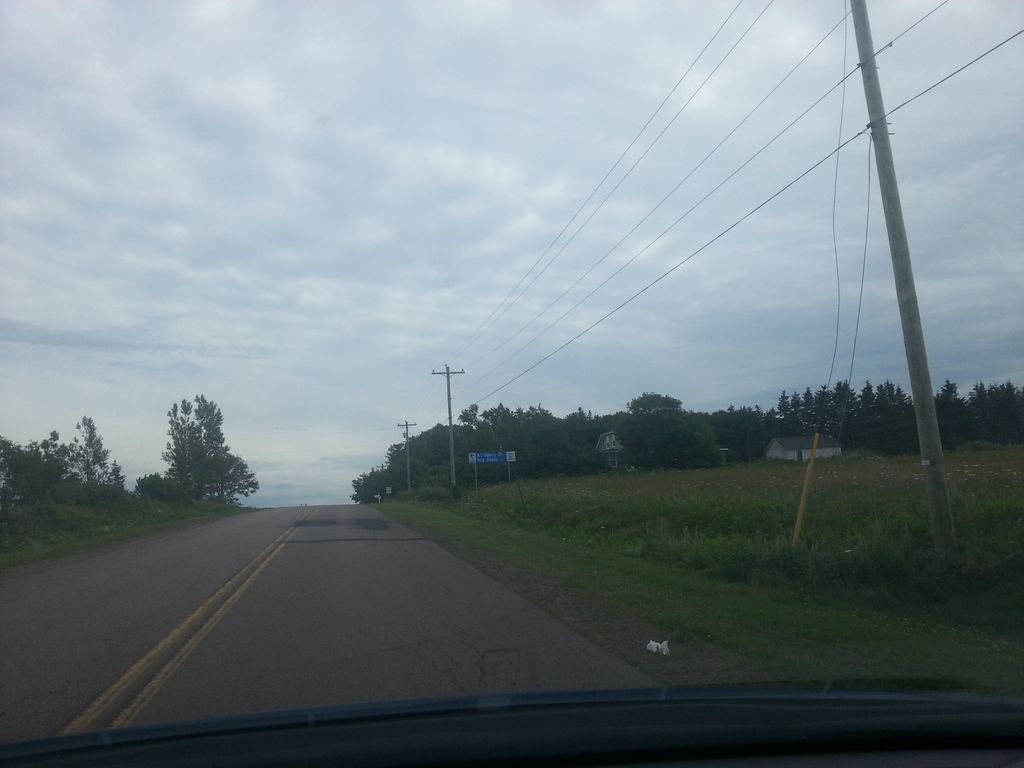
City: charlottetown